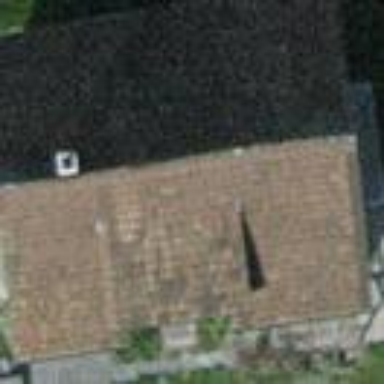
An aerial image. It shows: Detached building.